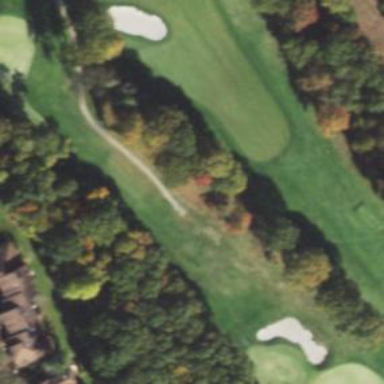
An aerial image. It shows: Path for both roads and golfers.